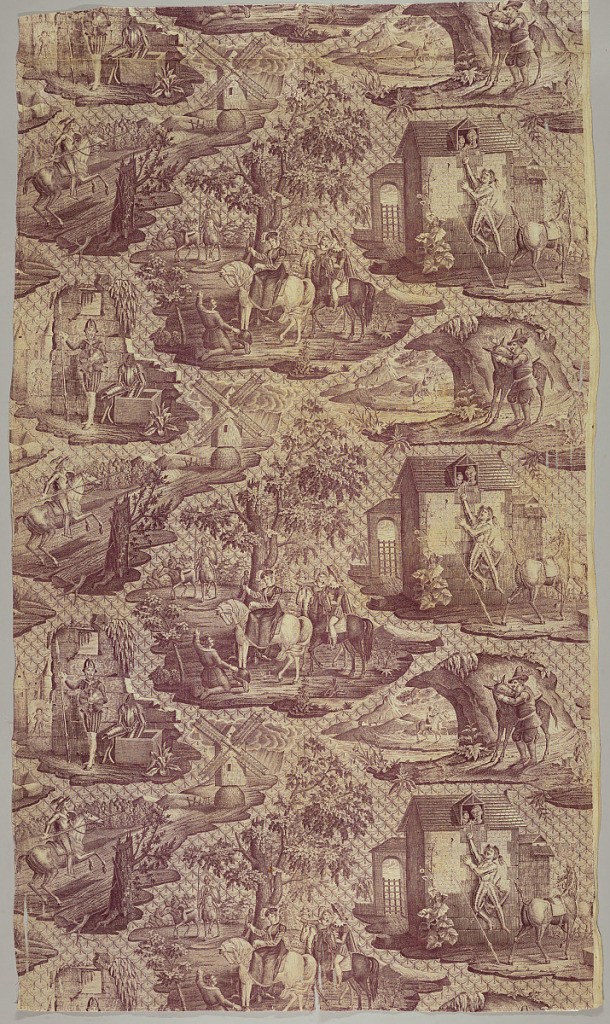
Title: Don Quixote
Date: ca. 1825
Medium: cotton Technique: printed by engraved roller on plain weave.
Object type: Textile
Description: Scenes illustrating the story of Don Quixote. In sepia on white.